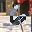
Label: 6